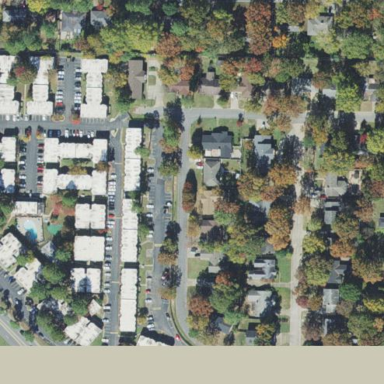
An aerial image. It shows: Residential area with apartments.